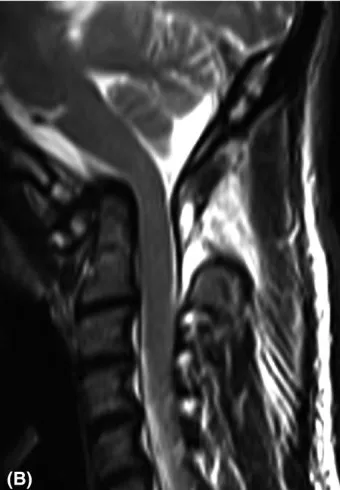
T2-weighted sagittal MRI scans. The follow-up MRI reveals basilar impression (B).
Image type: radiology (mri)